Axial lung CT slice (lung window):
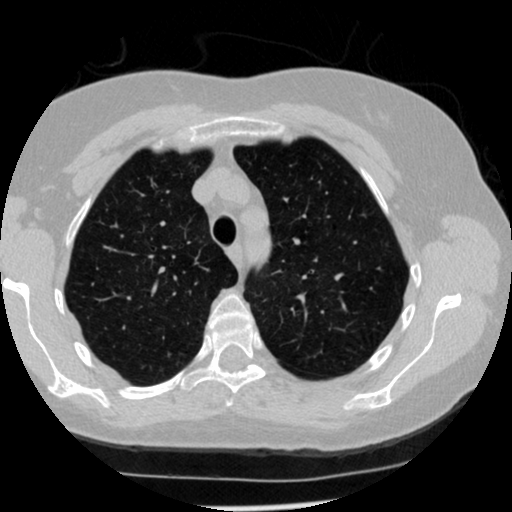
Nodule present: no